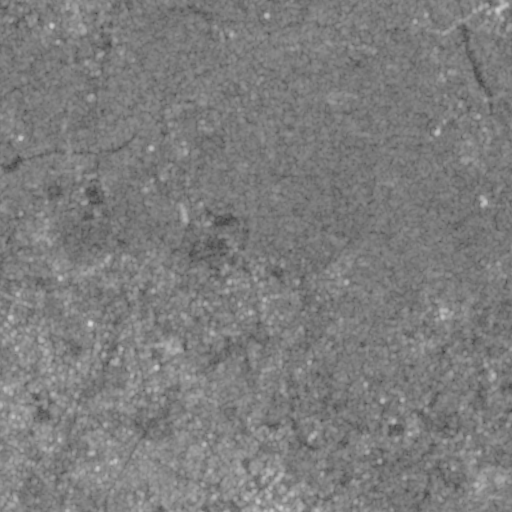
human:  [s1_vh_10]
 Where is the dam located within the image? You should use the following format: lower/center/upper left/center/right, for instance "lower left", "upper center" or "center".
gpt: The dam is located in the upper center of the image.
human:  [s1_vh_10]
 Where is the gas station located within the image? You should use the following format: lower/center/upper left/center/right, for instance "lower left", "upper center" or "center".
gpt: The gas station is located in the center left of the image.
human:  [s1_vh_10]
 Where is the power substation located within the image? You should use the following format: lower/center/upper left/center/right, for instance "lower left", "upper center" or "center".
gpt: The power substation is located in the lower right of the image.
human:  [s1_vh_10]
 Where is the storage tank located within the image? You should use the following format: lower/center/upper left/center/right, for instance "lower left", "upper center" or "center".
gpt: The storage tank is located in the upper center of the image.
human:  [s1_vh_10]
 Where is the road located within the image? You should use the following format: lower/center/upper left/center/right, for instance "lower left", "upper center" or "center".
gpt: There is no road in the image.

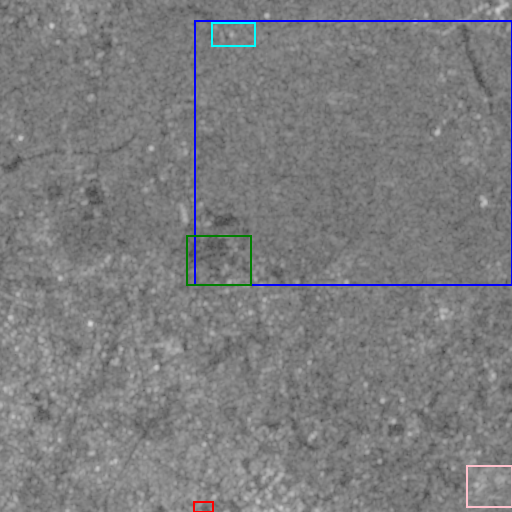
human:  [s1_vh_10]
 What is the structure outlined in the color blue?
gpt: The structure outlined in blue is a crop field.
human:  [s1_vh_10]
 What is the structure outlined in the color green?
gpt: The structure outlined in green is a park.
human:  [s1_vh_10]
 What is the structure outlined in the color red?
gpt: The structure outlined in red is a parking lot.
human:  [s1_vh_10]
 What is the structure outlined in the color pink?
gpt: The structure outlined in pink is a power substation.
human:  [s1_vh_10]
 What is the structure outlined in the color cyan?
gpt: The structure outlined in cyan is a wastewater plant.
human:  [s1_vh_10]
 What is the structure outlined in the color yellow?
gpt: There is no yellow outline.